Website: slack
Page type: payment
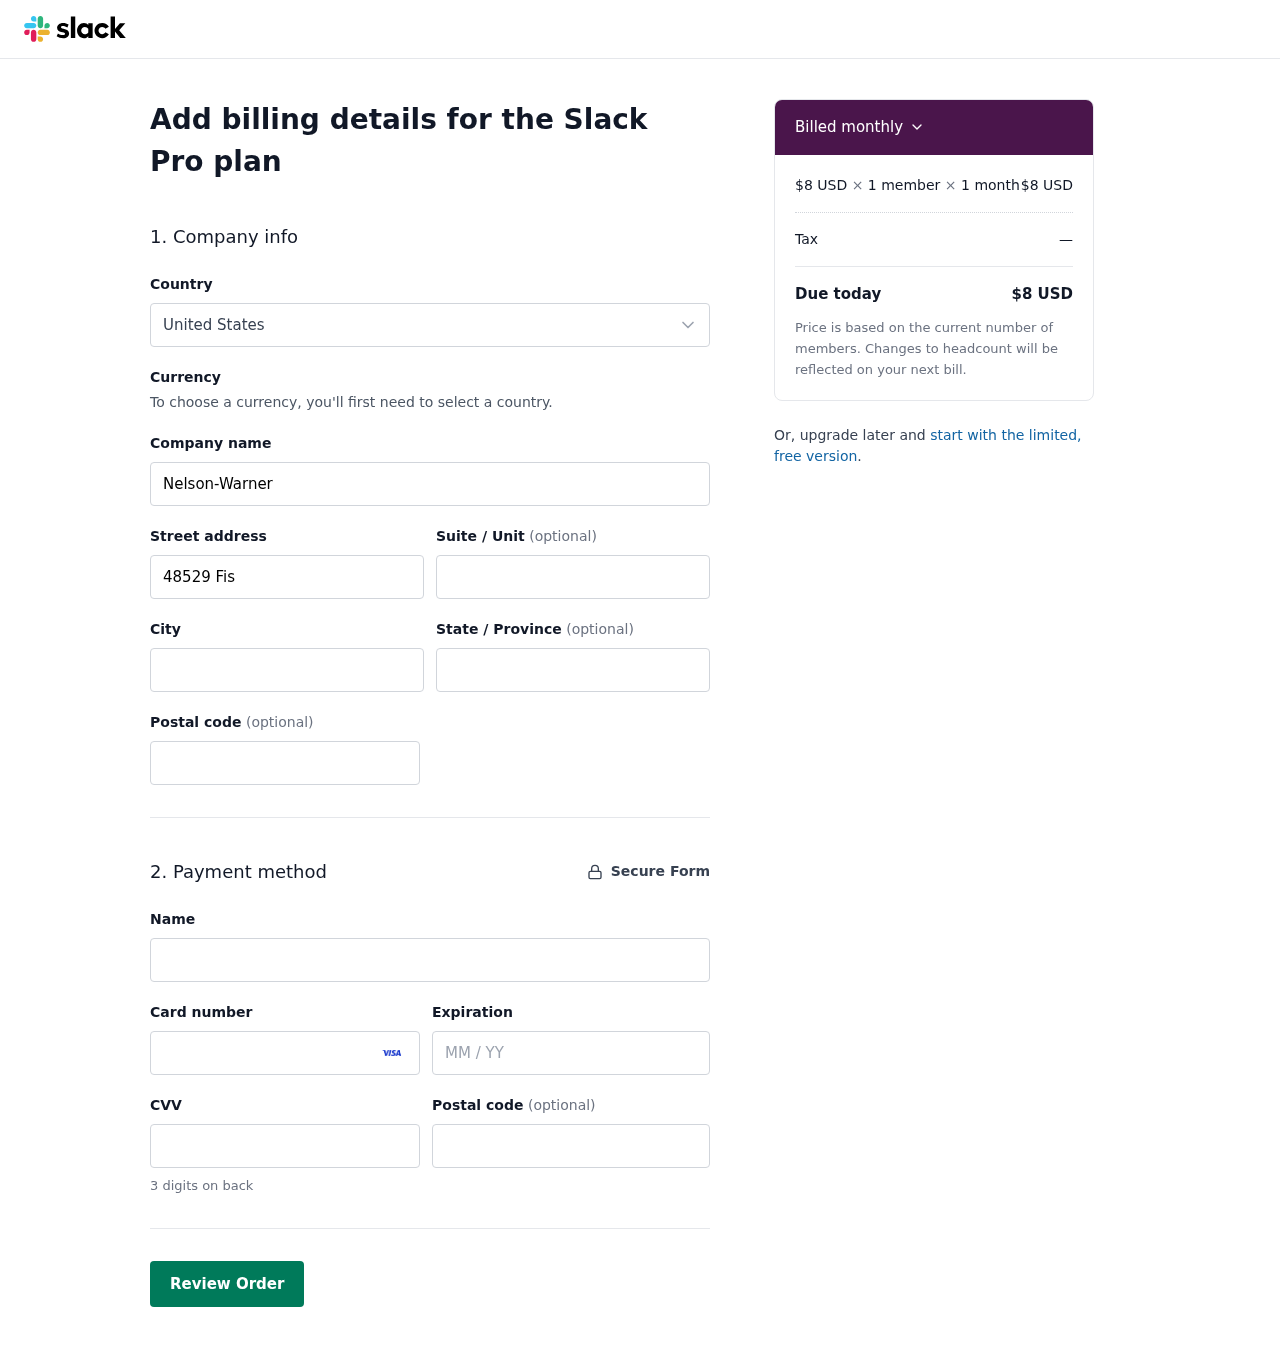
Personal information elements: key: PII_COUNTRY
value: United States
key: PII_COMPANY
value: Nelson-Warner
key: PII_STREET
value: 48529 Fischer Port
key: PII_CITY
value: Jodyburgh
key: PII_STATE
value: Utah
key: PII_POSTCODE
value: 26151
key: PII_FULLNAME
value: William Gray
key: PII_CARD_NUMBER
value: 4628 7312 3011 9483
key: PII_CARD_EXPIRY
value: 12/27
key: PII_CARD_CVV
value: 806
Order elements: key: ORDER_PRICE_PER_MEMBER
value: $8 USD
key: ORDER_NUM_MEMBERS
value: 1 member
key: ORDER_NUM_MONTHS
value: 1 month
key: ORDER_SUBTOTAL
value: $8 USD
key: ORDER_TAX
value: —
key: ORDER_TOTAL
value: $8 USD